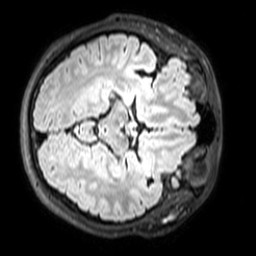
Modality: T1w
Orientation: axial
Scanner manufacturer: philips
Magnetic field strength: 3 T
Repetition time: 4.8 s
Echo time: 0.2586 s